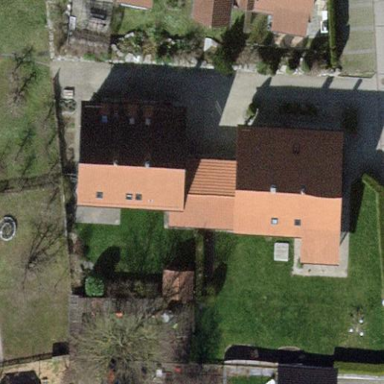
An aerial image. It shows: Semidetached house with gabled roof.